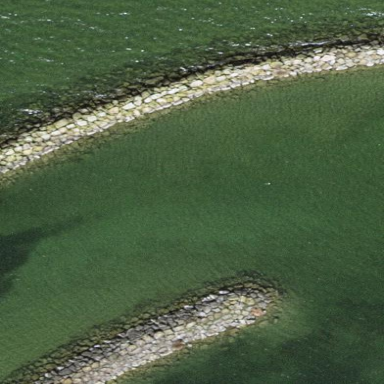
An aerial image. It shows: Breakwater structure.